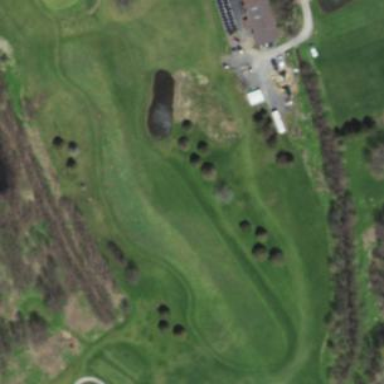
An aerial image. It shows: Grassy area designated as golf fairway.